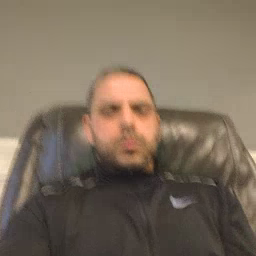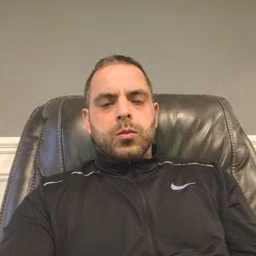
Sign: high